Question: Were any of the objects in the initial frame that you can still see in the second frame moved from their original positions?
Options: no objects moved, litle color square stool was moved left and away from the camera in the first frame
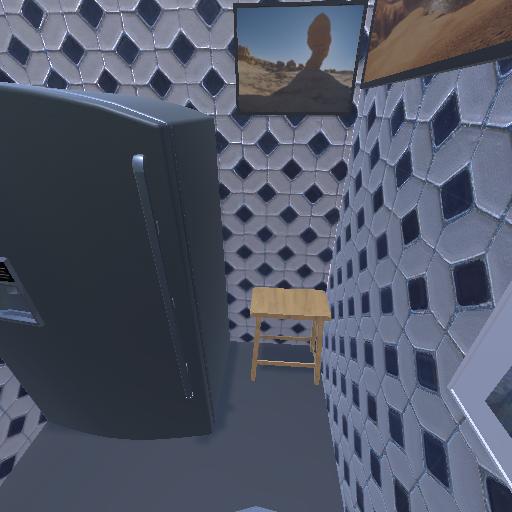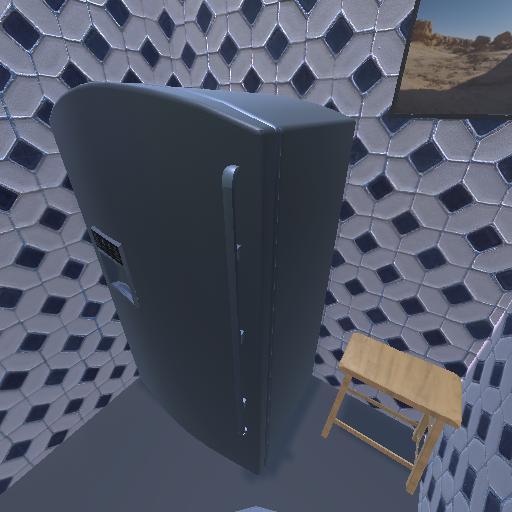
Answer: no objects moved